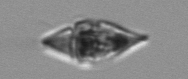
Label: Amphidinium